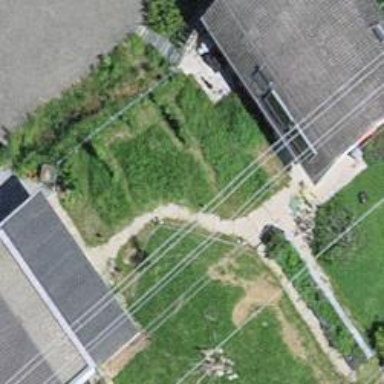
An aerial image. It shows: Simple and straightforward house.